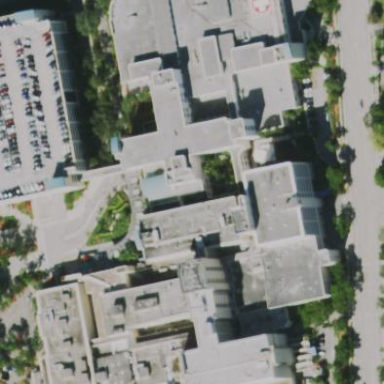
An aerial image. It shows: Hospital building.